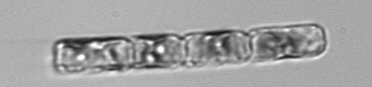
Label: Guinardia_delicatula